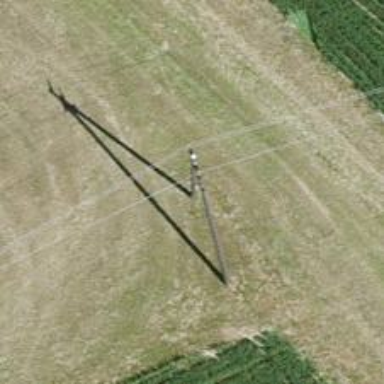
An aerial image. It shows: Power pole.